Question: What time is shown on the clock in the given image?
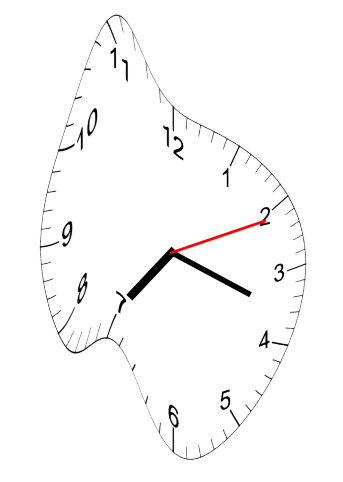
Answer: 07:18:11